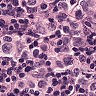
Metastatic tissue present: yes